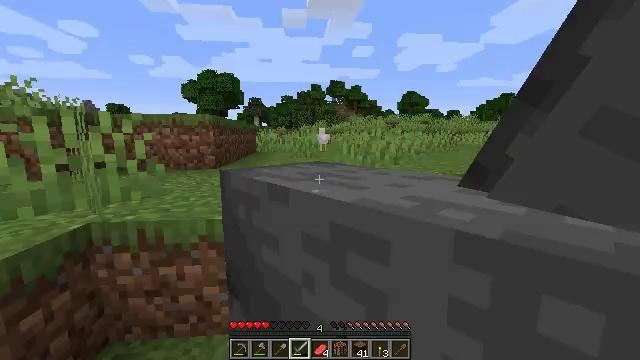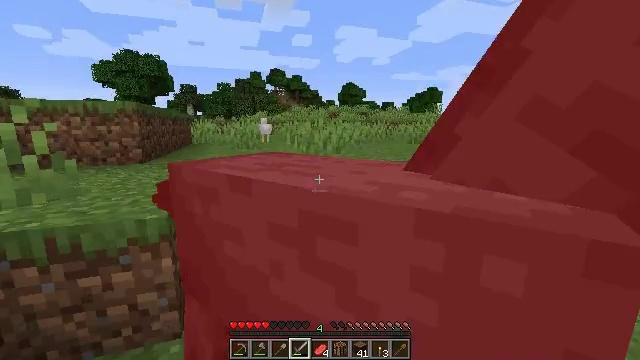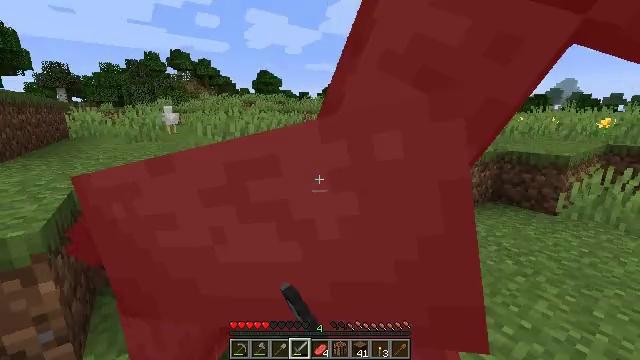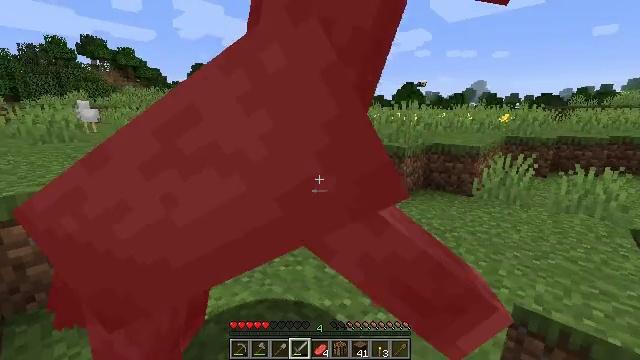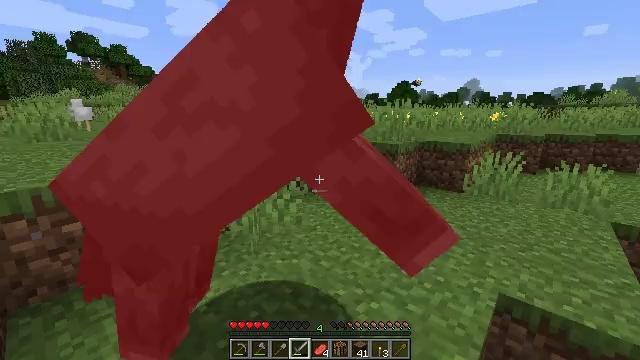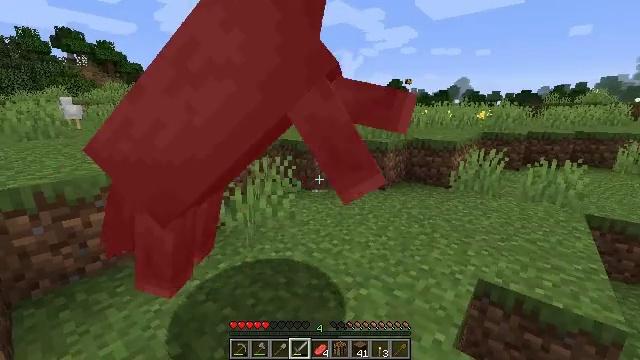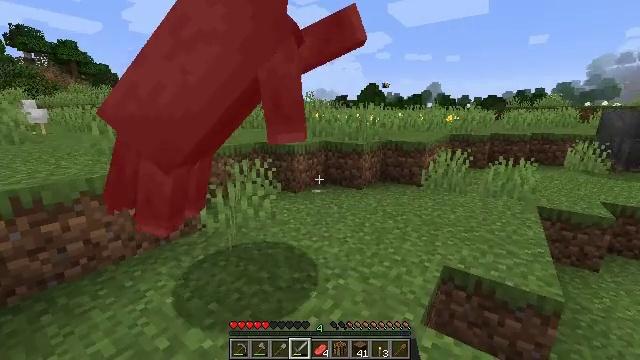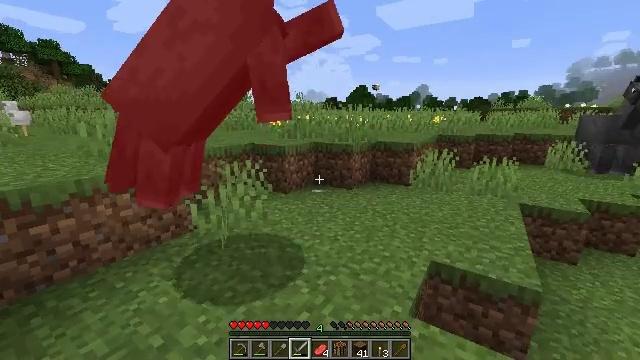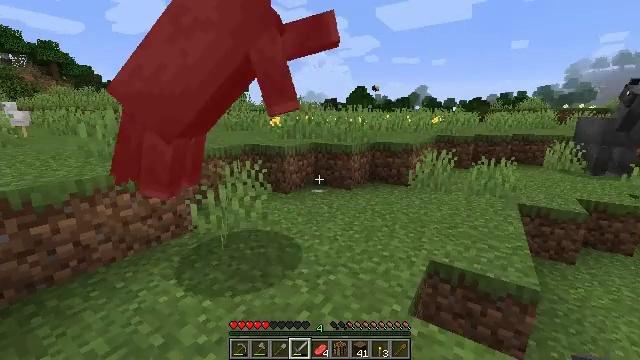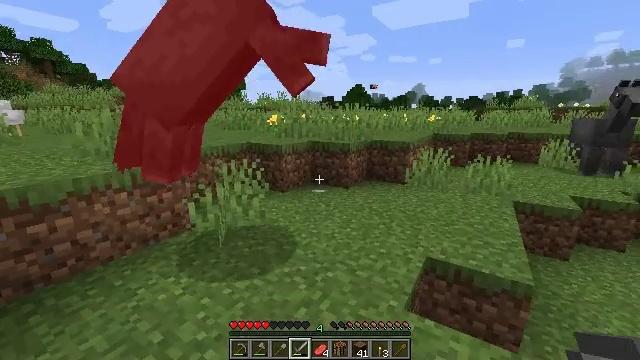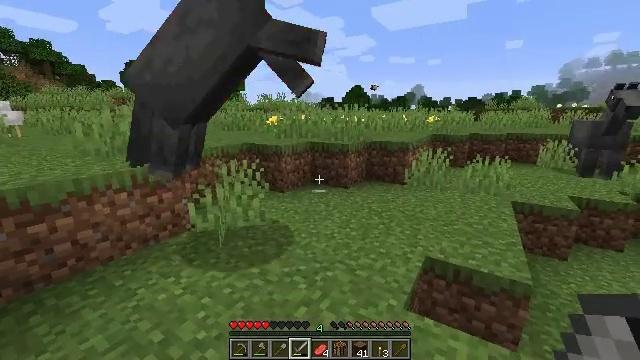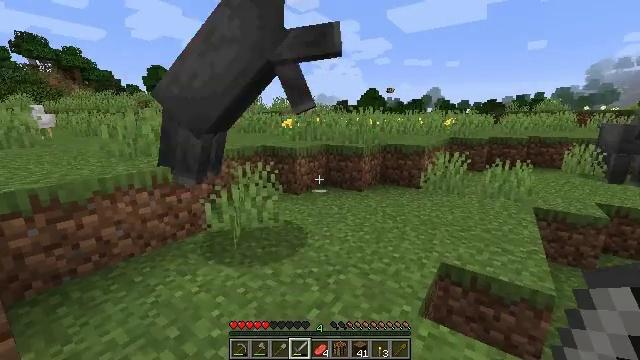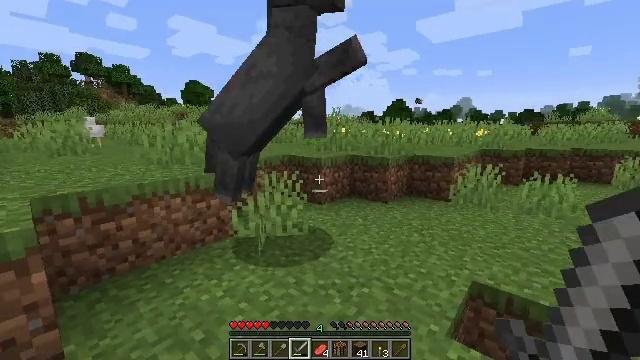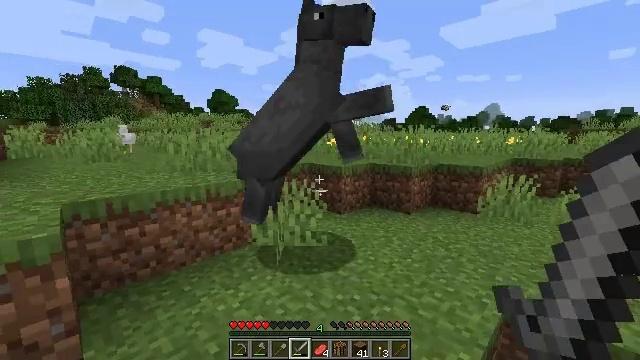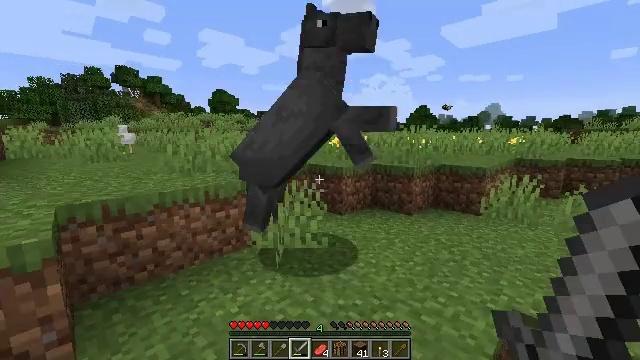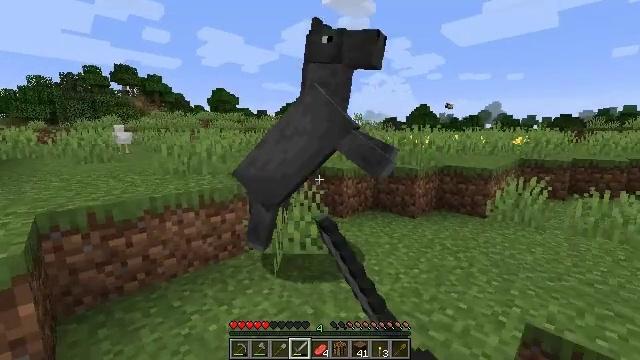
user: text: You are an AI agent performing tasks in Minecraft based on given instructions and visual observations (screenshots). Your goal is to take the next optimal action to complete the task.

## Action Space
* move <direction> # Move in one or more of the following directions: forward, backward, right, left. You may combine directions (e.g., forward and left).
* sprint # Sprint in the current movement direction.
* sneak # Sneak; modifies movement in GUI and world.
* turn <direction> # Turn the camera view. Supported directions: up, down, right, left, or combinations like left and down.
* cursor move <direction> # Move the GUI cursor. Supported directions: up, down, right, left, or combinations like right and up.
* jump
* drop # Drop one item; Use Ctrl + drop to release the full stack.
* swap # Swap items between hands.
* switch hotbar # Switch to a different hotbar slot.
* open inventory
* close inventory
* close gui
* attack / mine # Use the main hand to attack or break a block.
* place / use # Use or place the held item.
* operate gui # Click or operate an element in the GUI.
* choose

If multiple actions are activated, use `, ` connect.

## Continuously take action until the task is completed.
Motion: motion action
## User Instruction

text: Kill the horse.
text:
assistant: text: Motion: turn right and down, attack / mine
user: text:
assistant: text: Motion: turn right and down, attack / mine
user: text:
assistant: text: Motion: move back, turn right, attack / mine
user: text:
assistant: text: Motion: move back, turn right, attack / mine
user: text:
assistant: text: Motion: move back, turn right, attack / mine
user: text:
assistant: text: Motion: turn right, attack / mine
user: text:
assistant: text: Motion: turn right, attack / mine
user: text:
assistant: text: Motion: attack / mine
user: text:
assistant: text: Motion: attack / mine
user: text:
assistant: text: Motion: attack / mine
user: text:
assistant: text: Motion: turn left, attack / mine
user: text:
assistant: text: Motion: turn left and up
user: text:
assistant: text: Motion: move forward, turn left and up
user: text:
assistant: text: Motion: move forward, attack / mine
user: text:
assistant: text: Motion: move forward, attack / mine
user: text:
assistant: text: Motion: move forward, attack / mine
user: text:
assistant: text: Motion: move forward, turn left, attack / mine
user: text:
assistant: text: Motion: no_op
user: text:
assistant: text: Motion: attack / mine